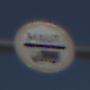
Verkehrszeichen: Mautpflicht
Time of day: MorningAfternoon
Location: Outdoor (Nature)
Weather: Clear
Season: NotSpecified
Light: Natural